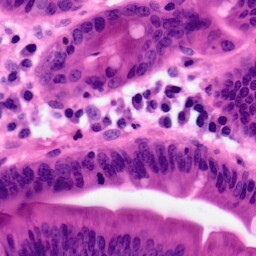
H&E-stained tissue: Pancreatic